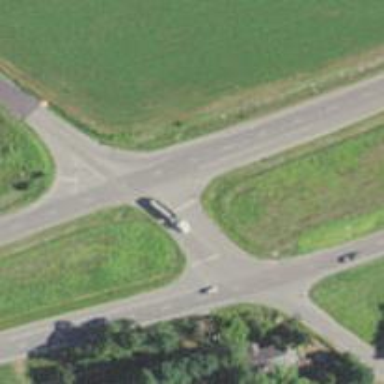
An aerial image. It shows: Stop road.